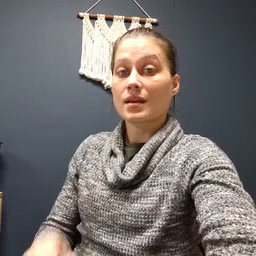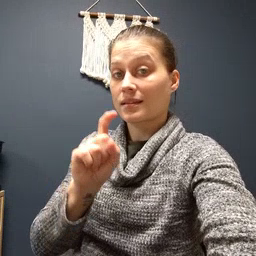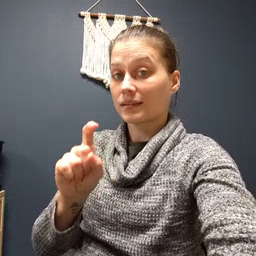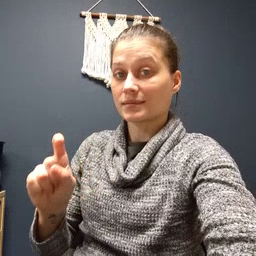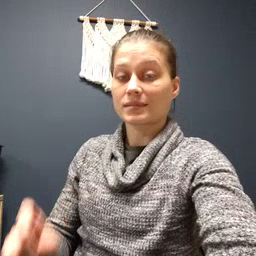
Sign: closet